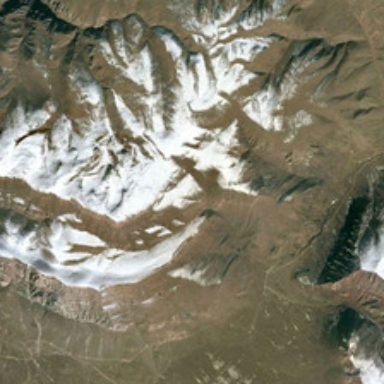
Some white snows cover part of khaki mountain .